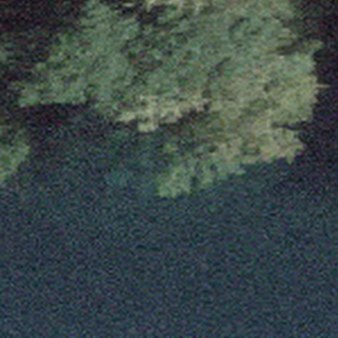
Label: other